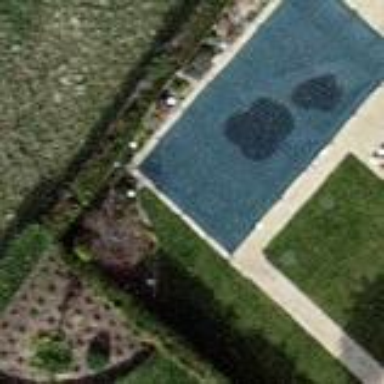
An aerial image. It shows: Swimming pool located in leisure land.